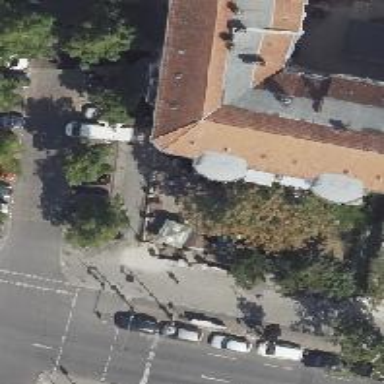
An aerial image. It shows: Restaurant.